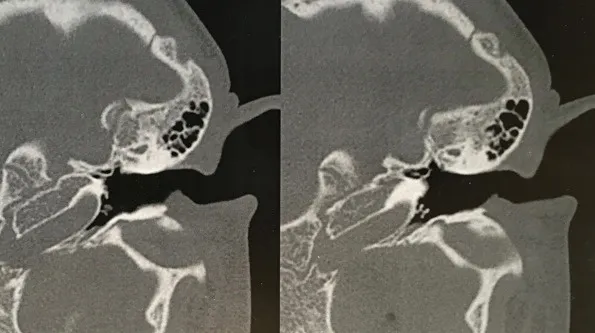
CT showing the presence of a tympanostomy tube in the left middle ear space.
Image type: radiology (ct)